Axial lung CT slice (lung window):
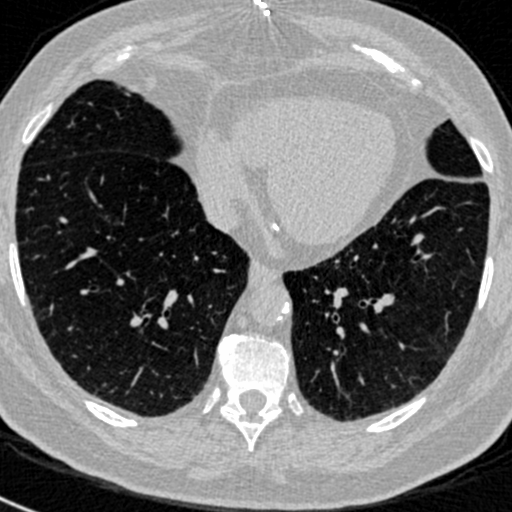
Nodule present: no